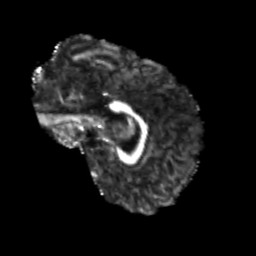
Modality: FA
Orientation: sagittal
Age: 23
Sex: male
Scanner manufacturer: siemens
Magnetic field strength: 3 T
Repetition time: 3.5 s
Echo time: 0.113 s